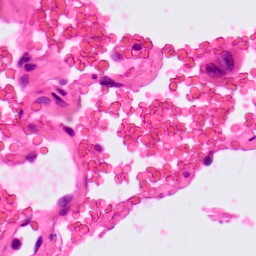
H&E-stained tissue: Lung